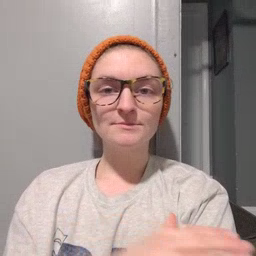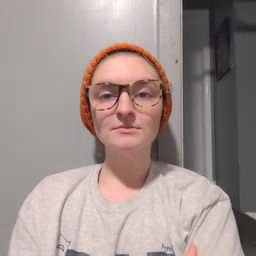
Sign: child